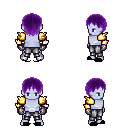
a pixel art fantasy rpg character, male body template, dark elf, purple skin, gold arm armor, metal pants, purple plain hairstyle, metal gloves, black slippers, four views (front, back, left, right), 2x2 character sprite sheet, small pixel art, hard edges, no anti-aliasing